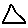
Label: triangle